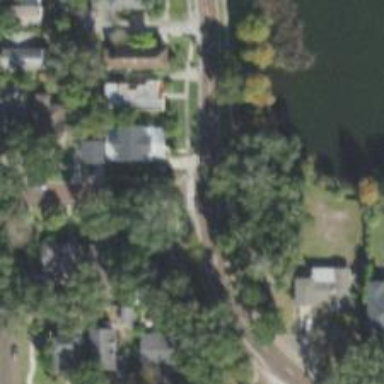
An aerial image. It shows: Residential road with sidewalk on the left.